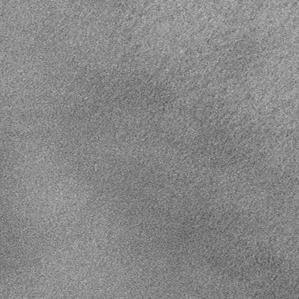
Label: frost